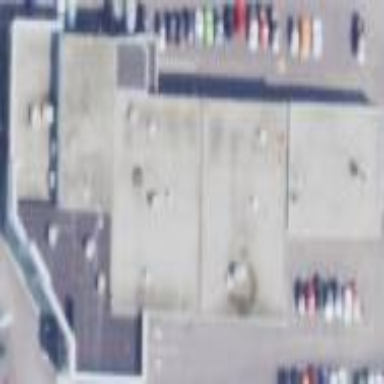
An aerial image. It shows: Building that houses car shop.